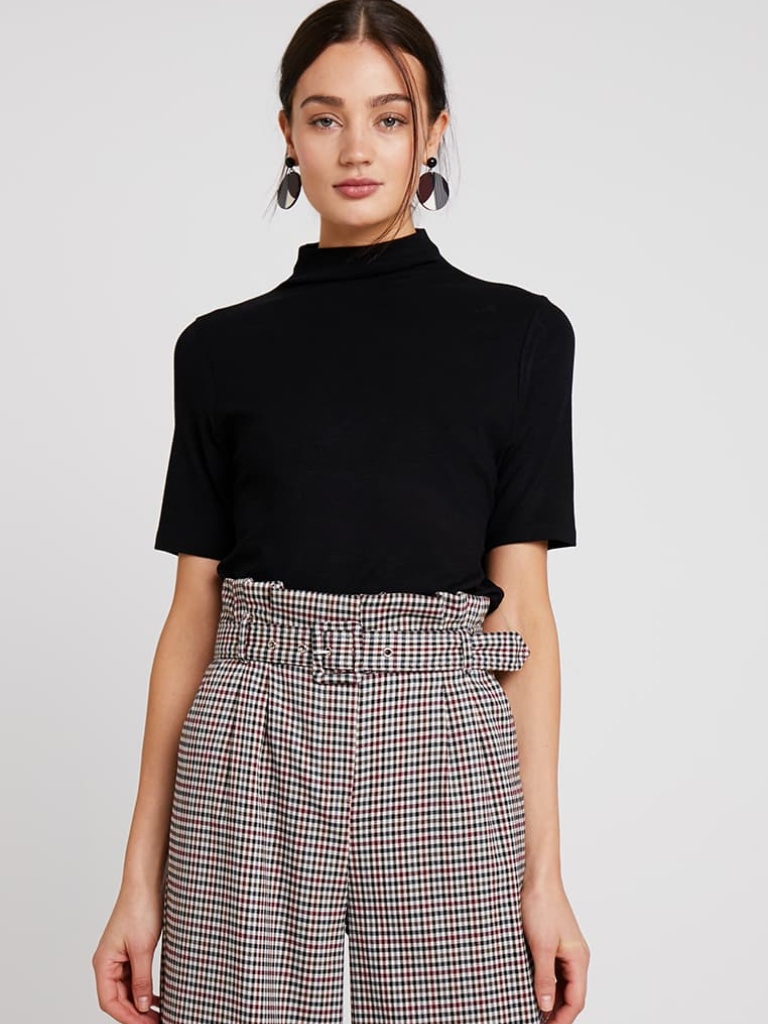
knit tight short sleeve hip length Fully Tucked in turtleneck top